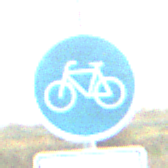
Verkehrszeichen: Radweg
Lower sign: HinweisDurchVerbaleAngabe2
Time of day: SunriseSunset
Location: Outdoor (Nature)
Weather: PartlyCloudy
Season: NotSpecified
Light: Natural